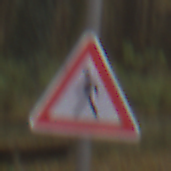
Verkehrszeichen: FussgaengerRechts
Umgebung: Outdoor, Nature
Tageszeit: MorningAfternoon
Wetter: Overcast
Licht: Natural
Jahreszeit: Autumn
Kontrast: LowContrast